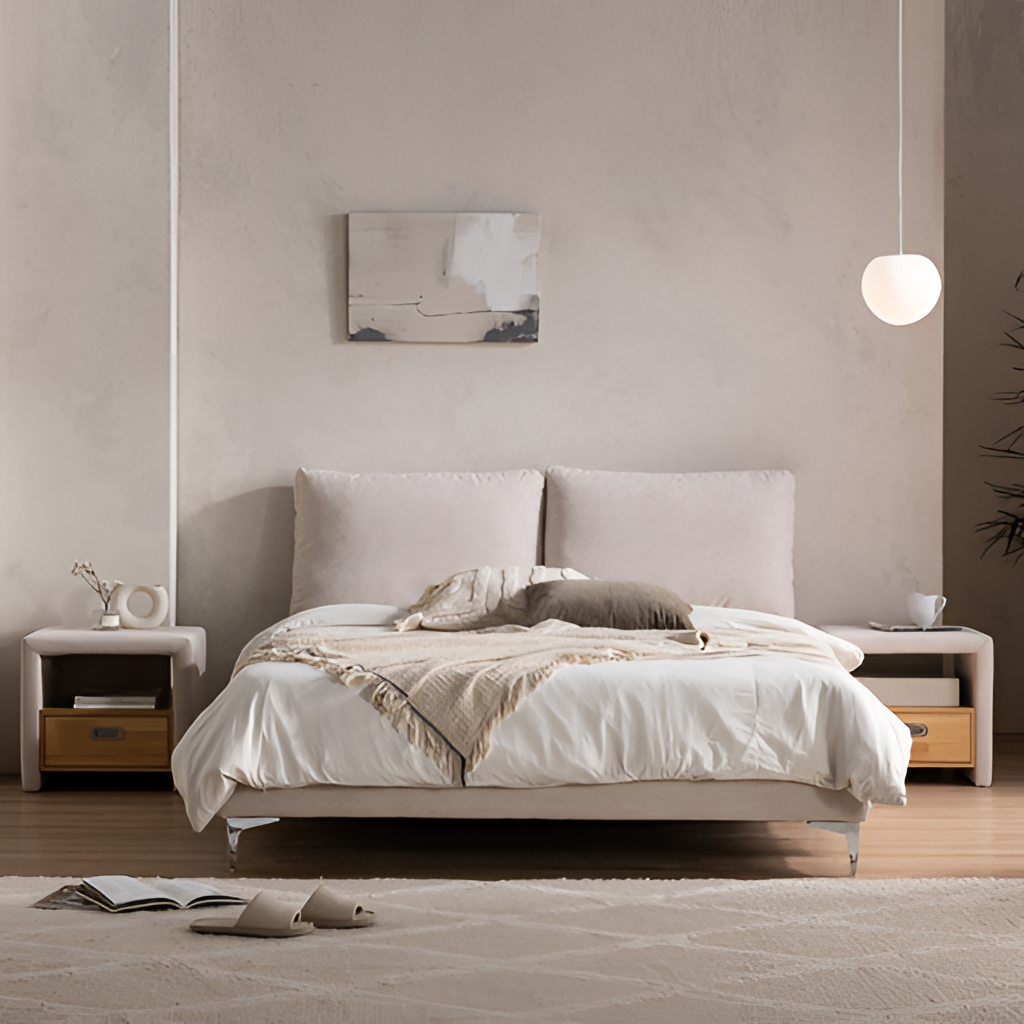
fabric bed, bedroom, wood flooring, with plank pattern, beige paint wallpaper, with solid pattern, contemporary